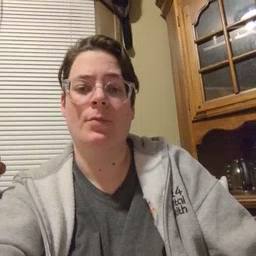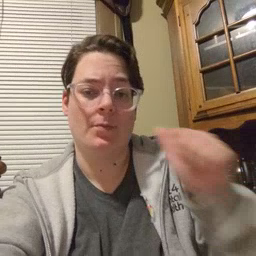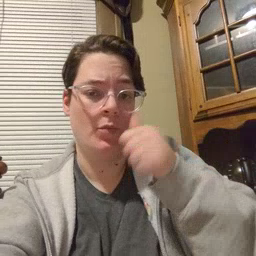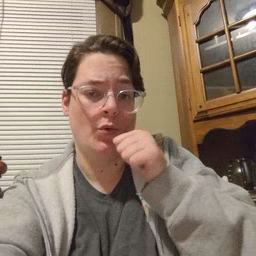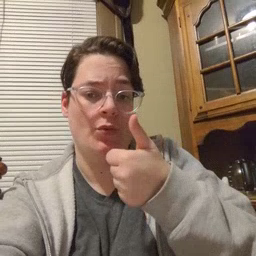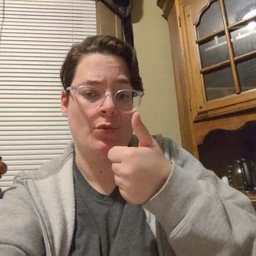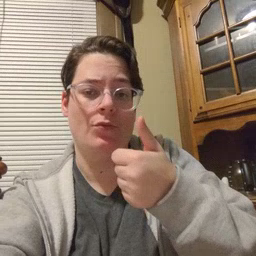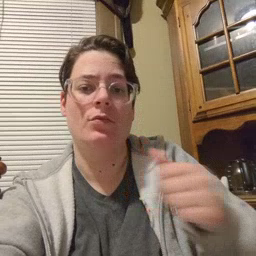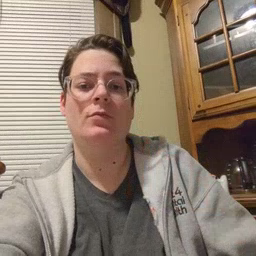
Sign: tomorrow